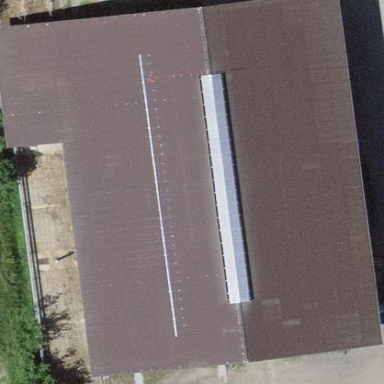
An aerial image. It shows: Barn.